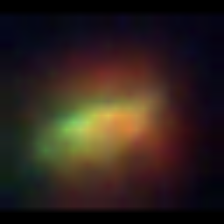
Taxon: NanoPlankton
Group: Other